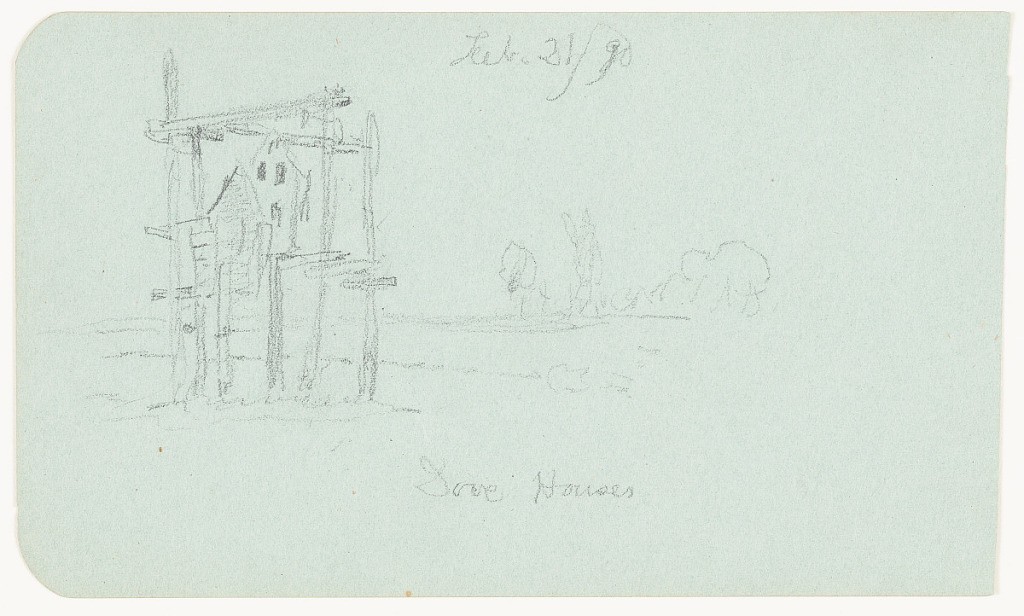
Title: Dove Houses, Mexico
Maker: Frederic Edwin Church, American, 1826–1900
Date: February 21 and 24, 1890
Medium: Graphite on gray-blue wove paper; verso: graphite
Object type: drawing
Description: Architecture and landscape sketch showing a view of a structure containing dove houses in Mexico. Situated in the foreground at left, the dove houses are positioned within a wooden, framework structure on stilts. Openings for the doves are visible in the center of the structure. Relatively flat terrain extends through the middle distance and into the background, where a grove of trees is visible at center right.

Verso: Small architecture sketch showing an oblique view of a granary in Mexico. Situated at left, the granary is semicircular in form, shaped like a barrel vault with a dark doorway on its facade. A cactus grows from its rear.